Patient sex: F
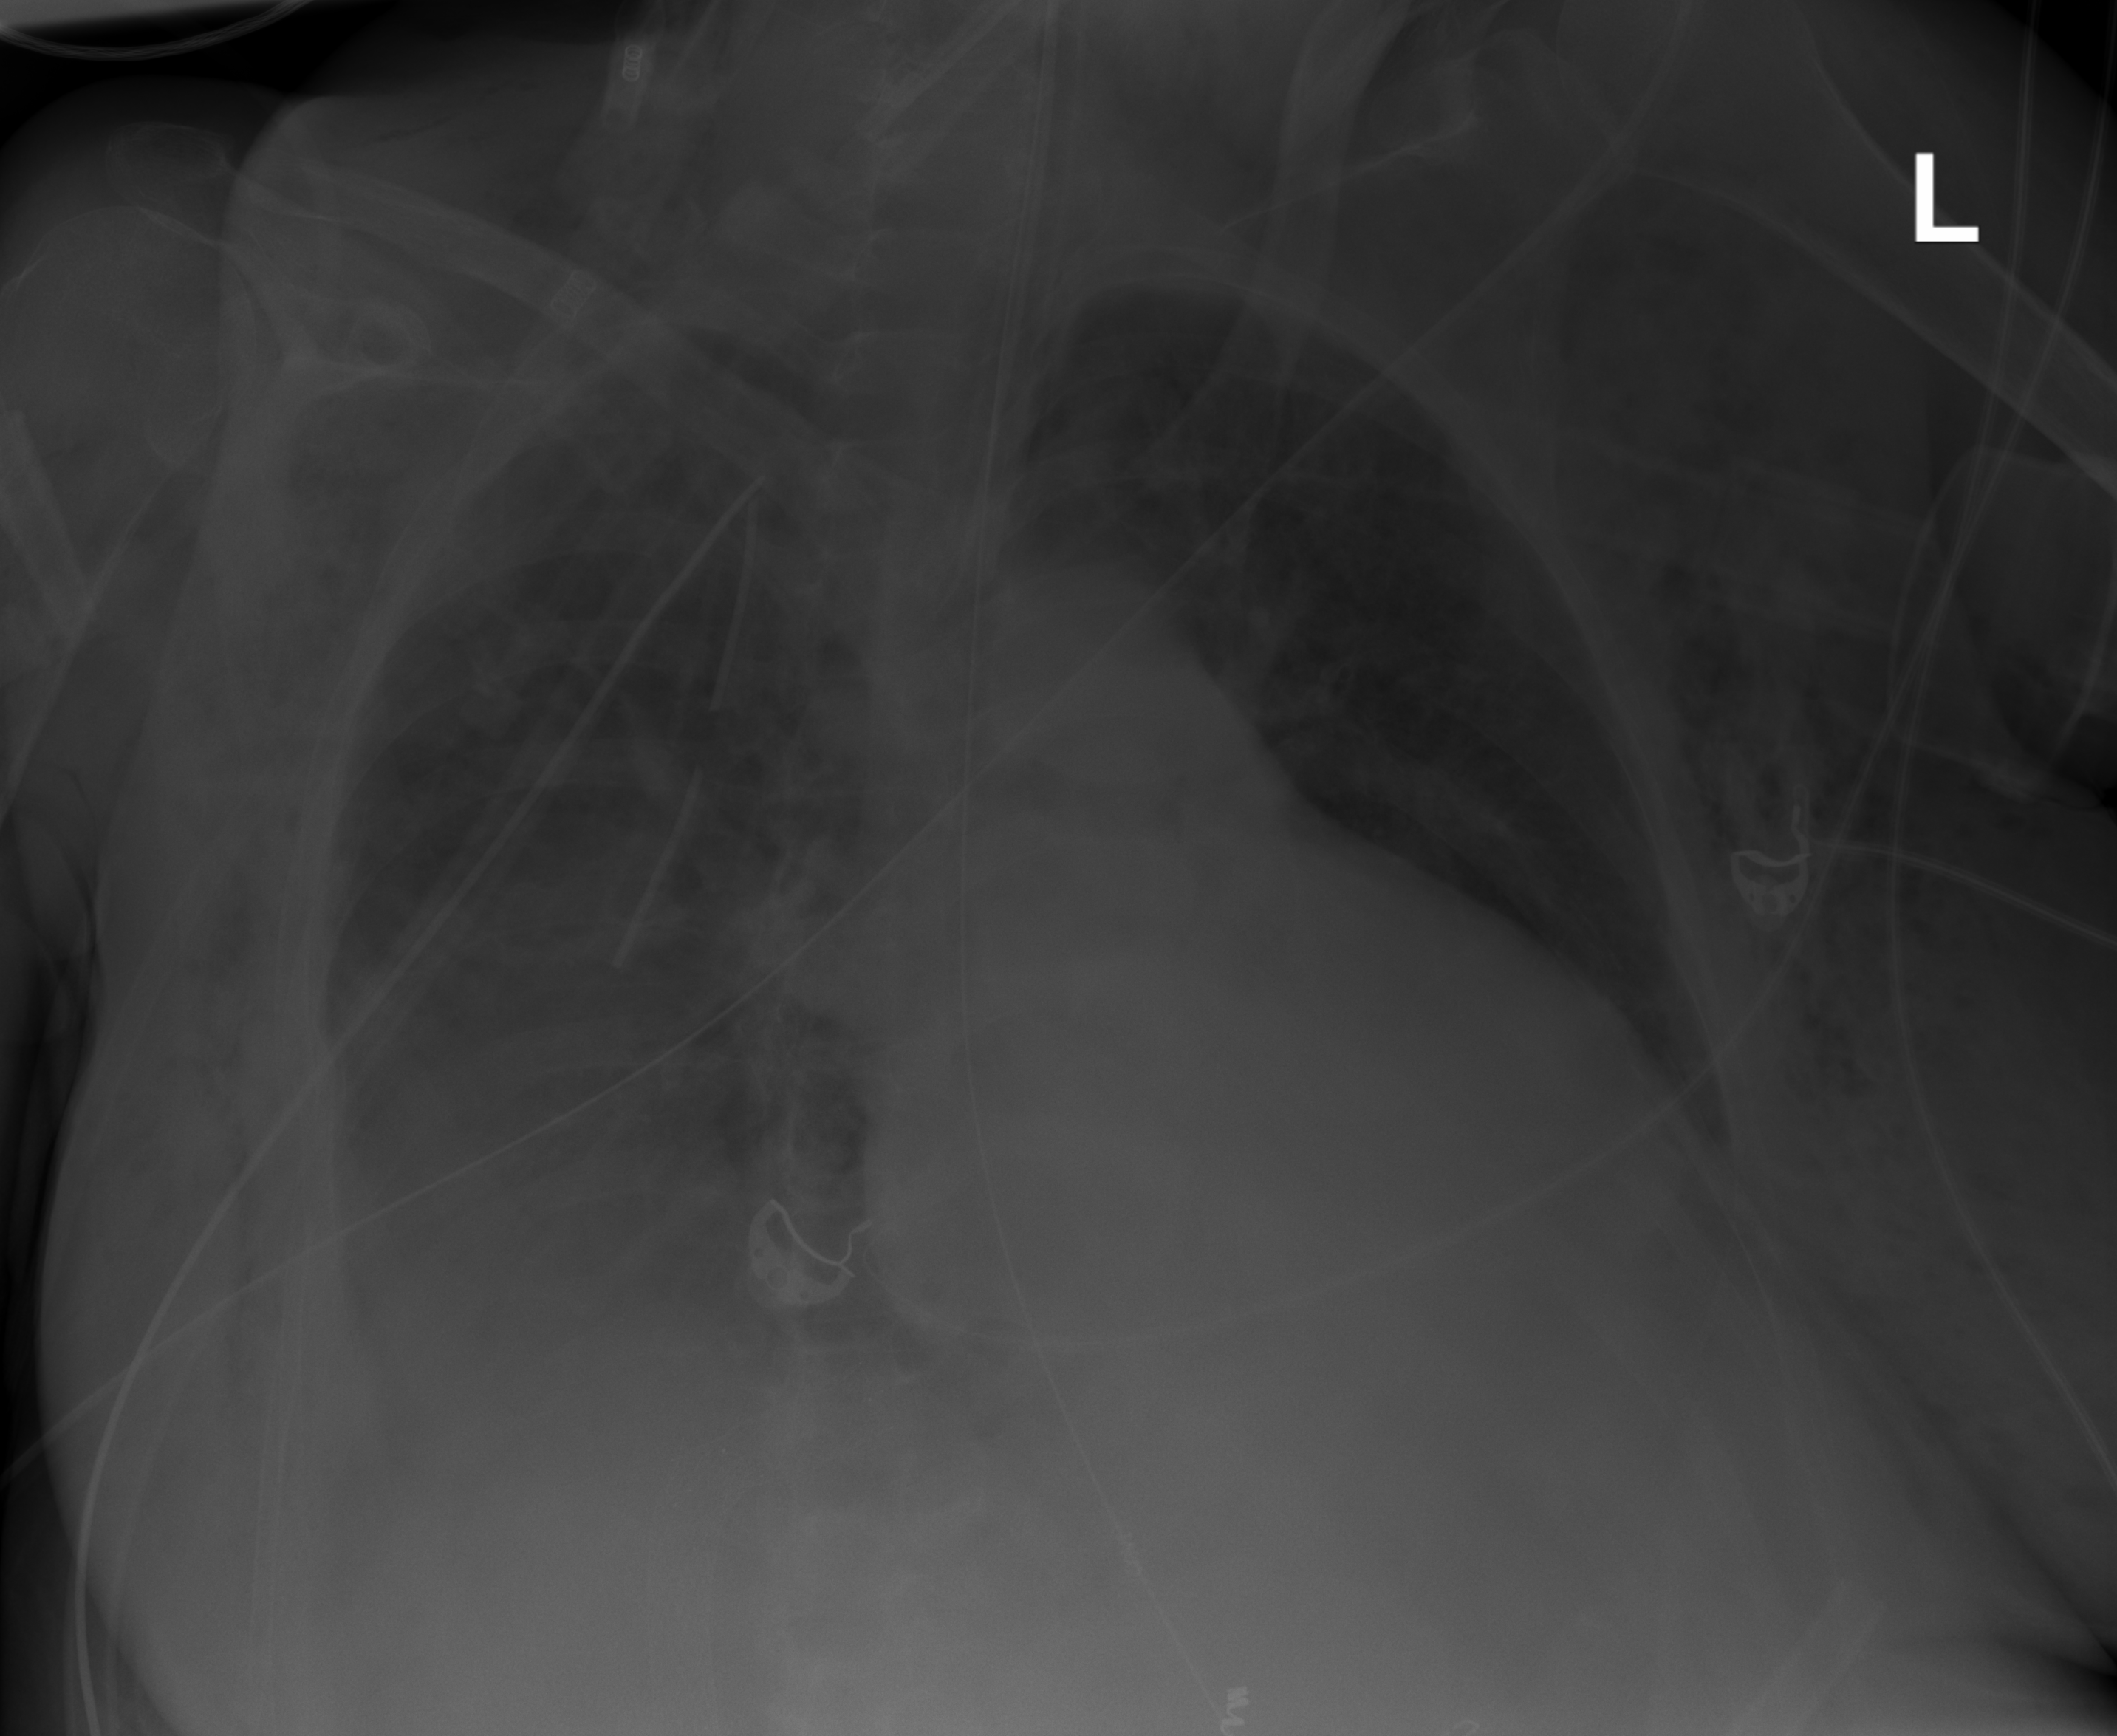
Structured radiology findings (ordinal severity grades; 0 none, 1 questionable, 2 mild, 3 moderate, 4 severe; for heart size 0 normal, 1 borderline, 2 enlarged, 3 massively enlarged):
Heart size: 1
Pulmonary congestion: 0
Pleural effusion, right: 2
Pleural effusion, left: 1
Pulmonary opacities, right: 0
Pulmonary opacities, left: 0
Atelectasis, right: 2
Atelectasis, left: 0